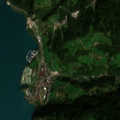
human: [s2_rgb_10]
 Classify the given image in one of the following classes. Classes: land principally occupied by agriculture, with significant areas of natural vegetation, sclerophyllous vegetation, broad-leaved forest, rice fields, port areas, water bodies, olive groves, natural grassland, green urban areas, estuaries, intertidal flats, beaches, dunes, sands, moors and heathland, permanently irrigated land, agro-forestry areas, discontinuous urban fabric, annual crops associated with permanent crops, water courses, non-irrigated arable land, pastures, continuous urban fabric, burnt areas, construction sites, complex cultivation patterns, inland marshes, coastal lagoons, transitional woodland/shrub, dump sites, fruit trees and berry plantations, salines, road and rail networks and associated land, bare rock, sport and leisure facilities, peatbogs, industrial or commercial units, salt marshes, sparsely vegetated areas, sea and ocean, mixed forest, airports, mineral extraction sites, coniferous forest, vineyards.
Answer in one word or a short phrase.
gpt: pastures, broad-leaved forest, mixed forest, water bodies